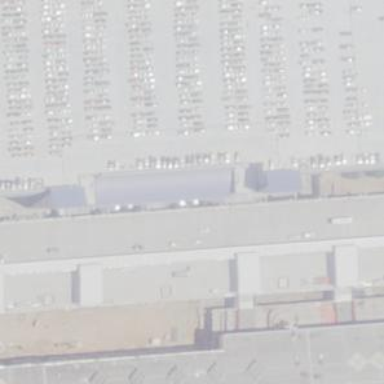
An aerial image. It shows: Car rental service.